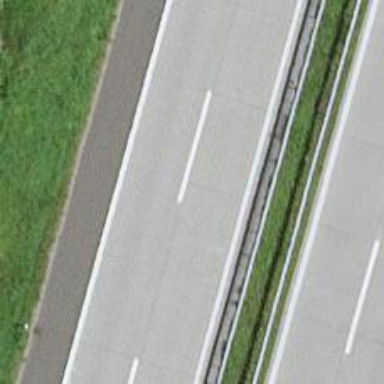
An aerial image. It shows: Asphalt motorway.